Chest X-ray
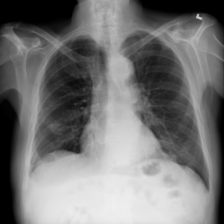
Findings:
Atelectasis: positive
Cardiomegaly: negative
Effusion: negative
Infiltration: negative
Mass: negative
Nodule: negative
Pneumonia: negative
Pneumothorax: negative
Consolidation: negative
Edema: negative
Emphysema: negative
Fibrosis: negative
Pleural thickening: negative
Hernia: negative